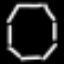
Label: octagon